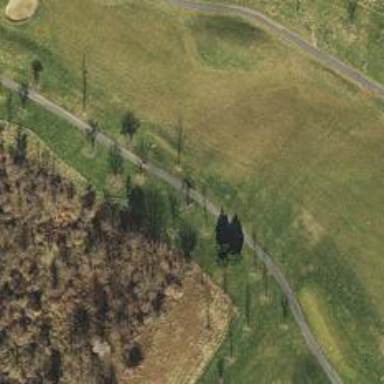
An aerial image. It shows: Asphalt service road that appears to be golf cart path.